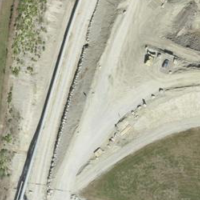
EUNIS habitat code: 52
Species observed at this site:
Cicindela campestris